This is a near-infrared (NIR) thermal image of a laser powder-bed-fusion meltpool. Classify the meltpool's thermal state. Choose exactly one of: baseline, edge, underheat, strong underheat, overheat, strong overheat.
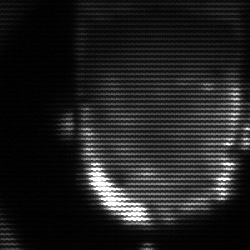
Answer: baseline